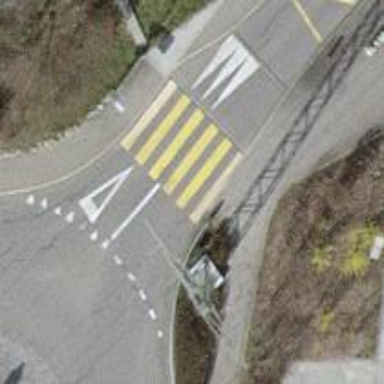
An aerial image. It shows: Marked footway crossing with visible markings.